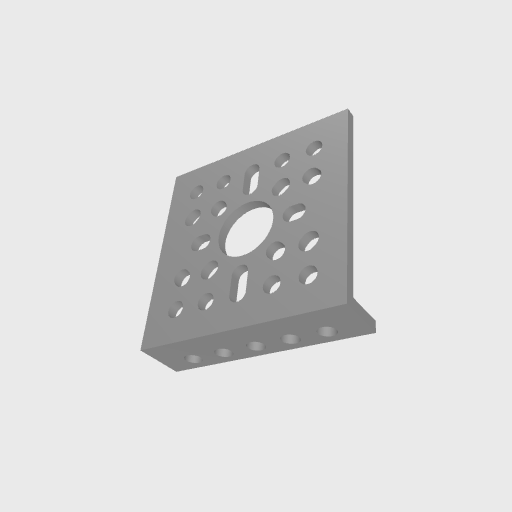
Part: LowSideLChannel1H